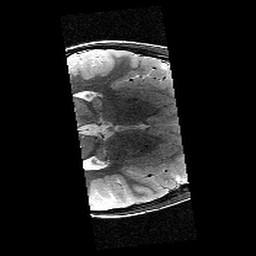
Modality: T2w
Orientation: axial
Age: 11
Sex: male
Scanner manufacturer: siemens
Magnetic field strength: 3 T
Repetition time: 9.23 s
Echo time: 0.067 s